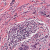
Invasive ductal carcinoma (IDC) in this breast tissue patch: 1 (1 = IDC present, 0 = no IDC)